Question: i have following search form field,
'''
<form class="explore">
<input type="text" name="find" id="find" class="in-put find-field" size="50" />
<input type="submit" id="find" value="Find" class="sub_but" /> or just
<a href="index.php?pg=explore">Explore</a>
</form>
'''
everything in a row with following css,
'''
.explore{ background:#3F3F3F; border:2px solid #F2F2F2; padding:4px 0; text-align:center; margin:0 35px 0 35px; }
.explore .find-field{ background:#fff; border:3px solid #539D09; font-weight:bold; padding:4px 0; }
.explore .sub_but{ background:url('img/stripe_grn.png'); border:0px solid #89A8EF; font-weight:bold; display:inline; padding:5.5px 15px; }
.explore .sub_but:hover{ background:#539D09; }
.explore a{ background:url('img/stripe_blu.png'); border:0px #89A8EF solid; color:#E9E9E9; font-weight:bold; padding:5px 15px; }
.explore a:hover{ background:#89A8EF; text-decoration:none; }
'''
it appears very much uniformed in all browsers except Internet explorer. i can not understand the problem..

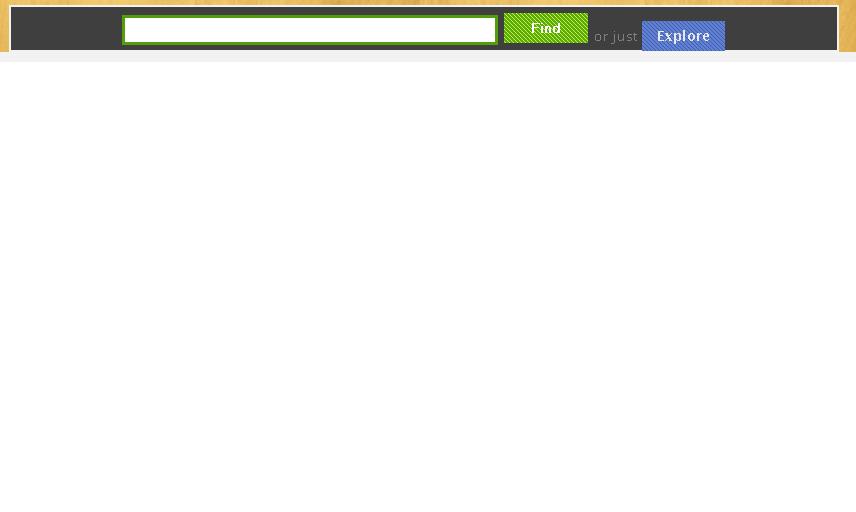
Answer: How about:
'''
.explore * { vertical-align: middle; }
'''